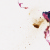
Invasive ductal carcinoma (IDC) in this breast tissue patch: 0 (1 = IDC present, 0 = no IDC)